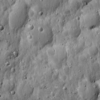
Label: not_dusty